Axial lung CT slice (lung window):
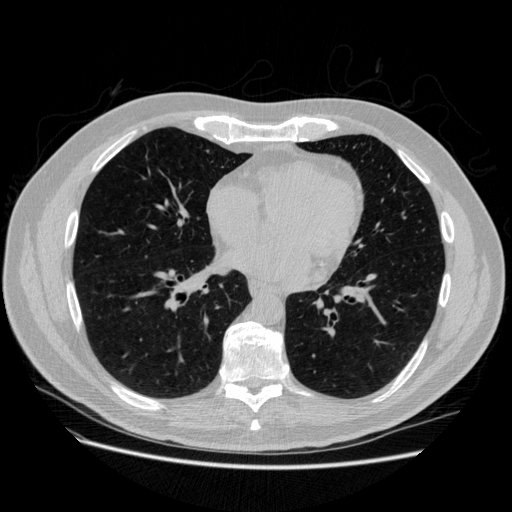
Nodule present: no